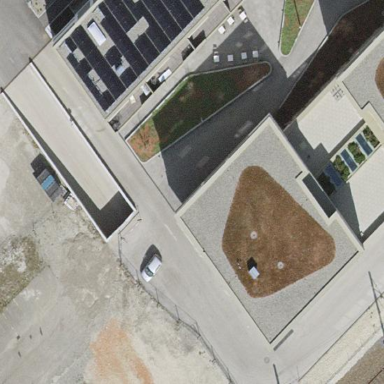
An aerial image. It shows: Commercial building.